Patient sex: M
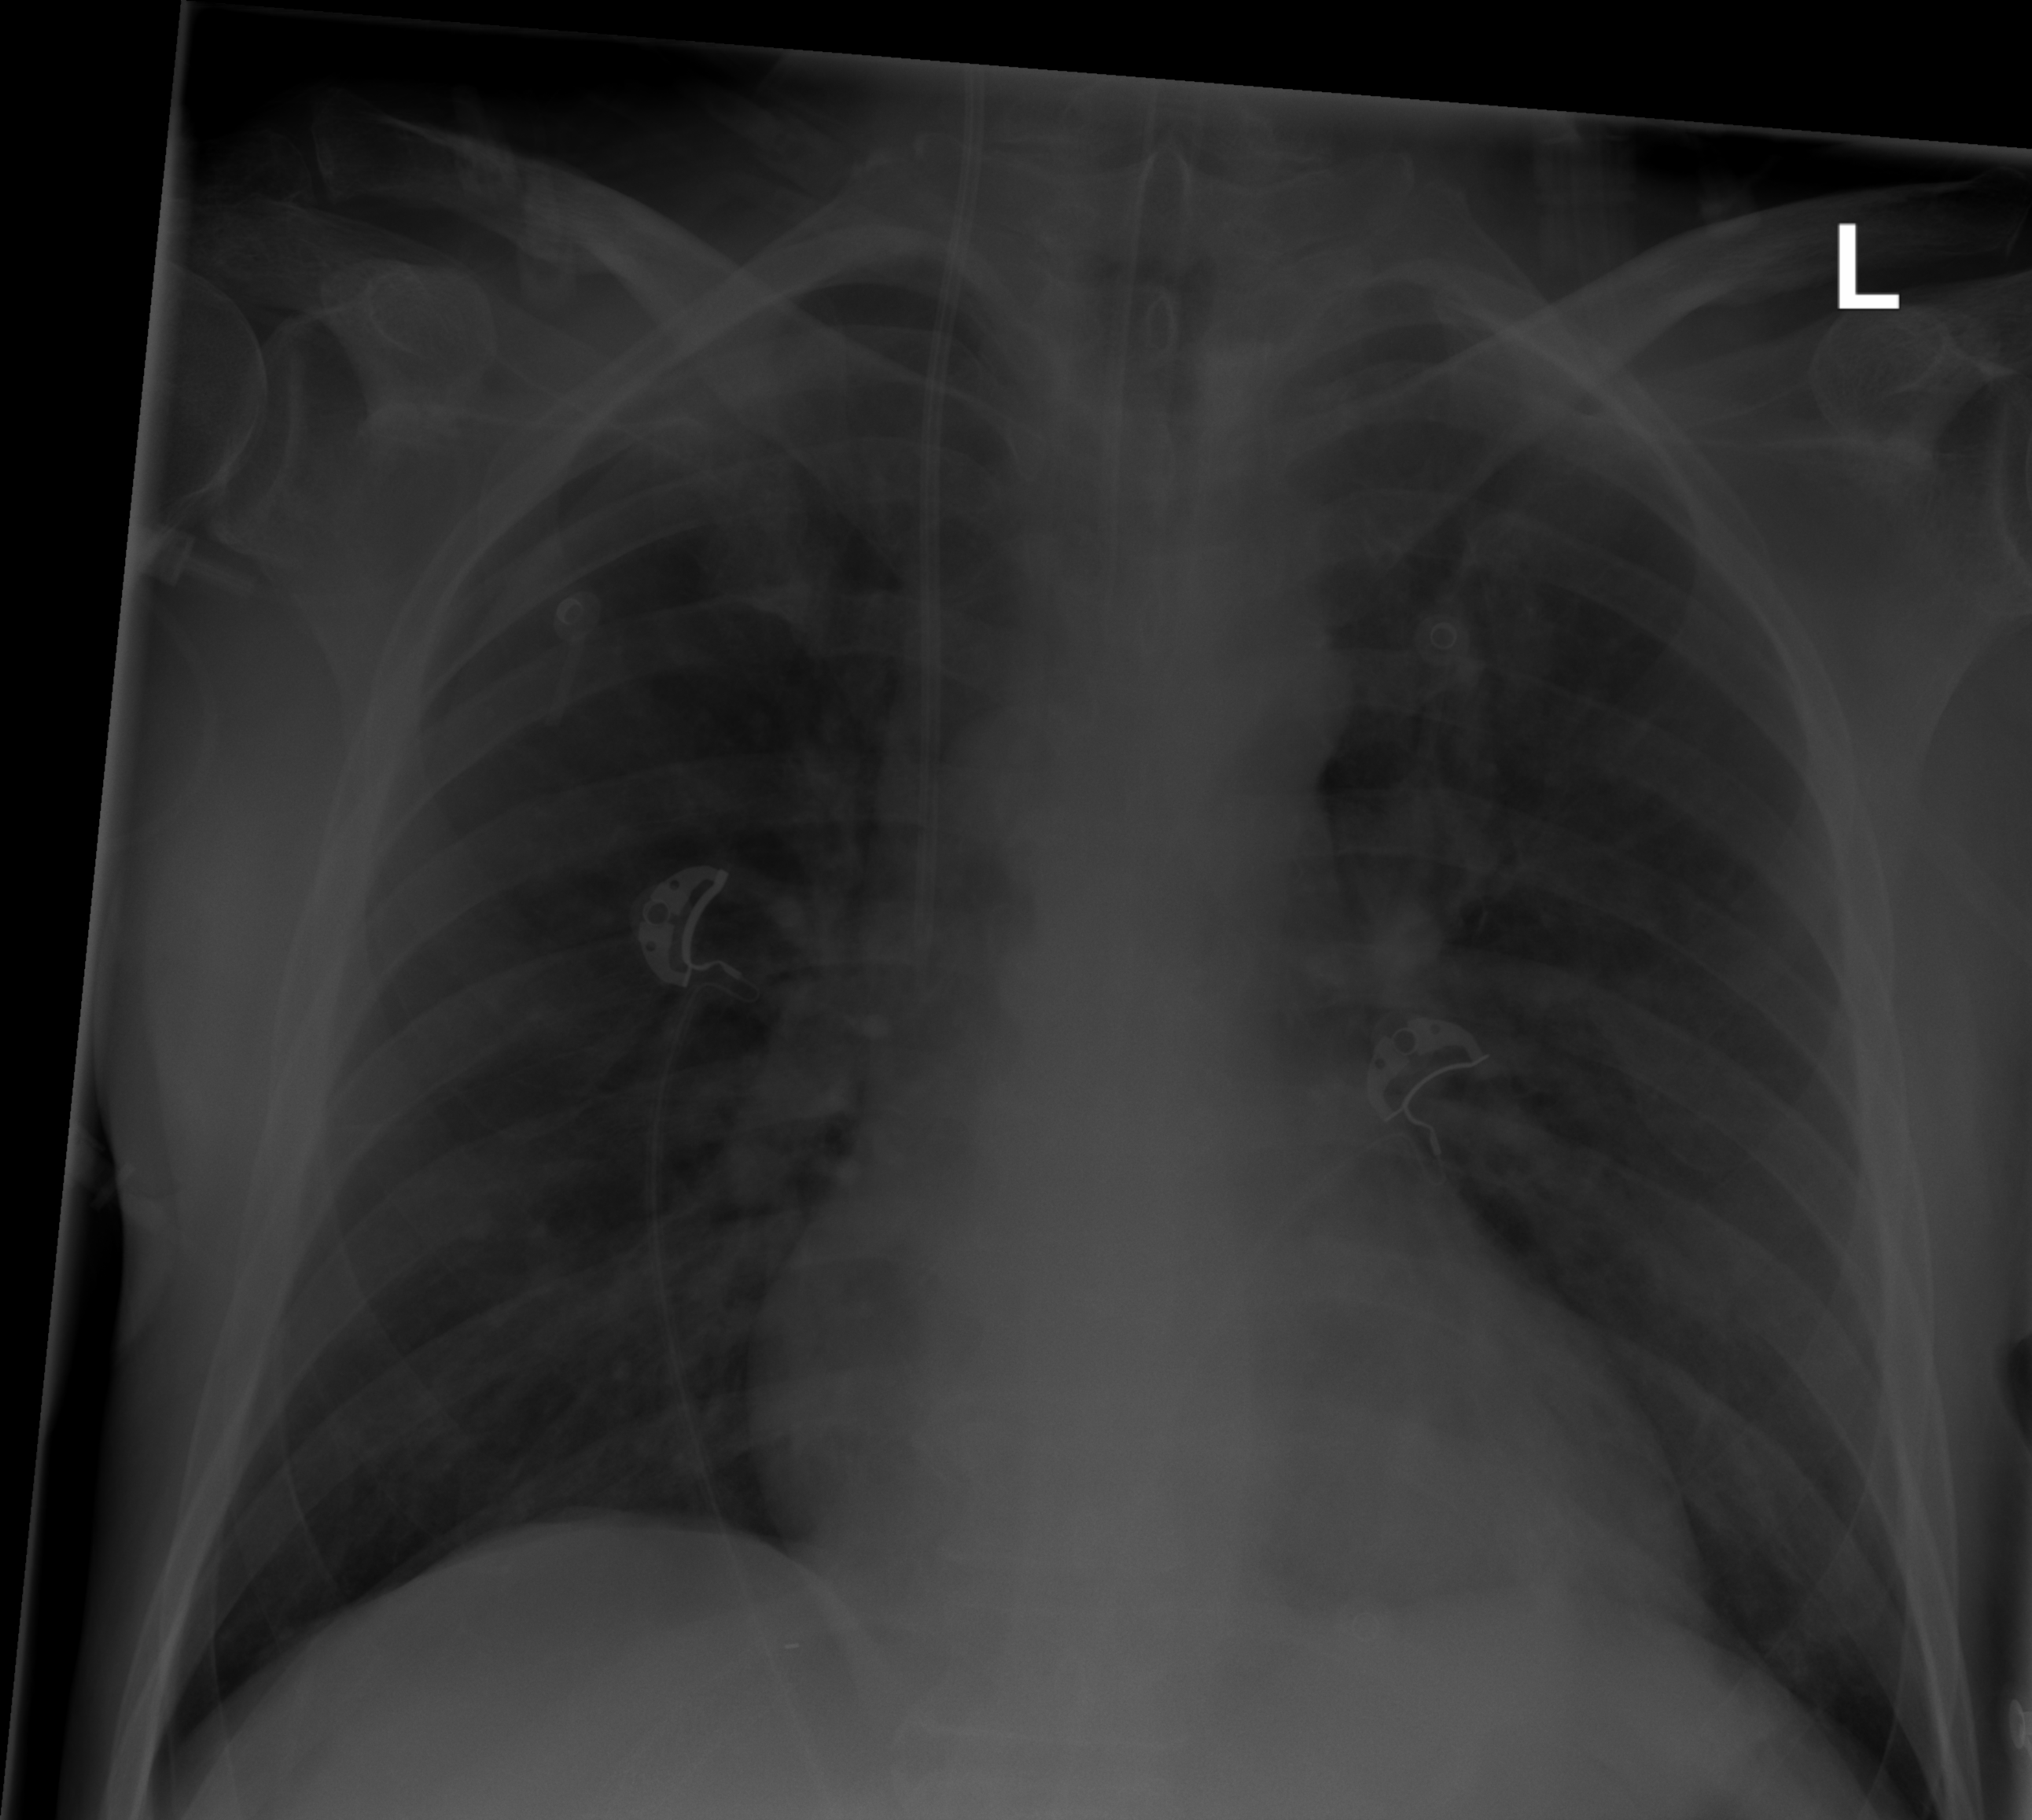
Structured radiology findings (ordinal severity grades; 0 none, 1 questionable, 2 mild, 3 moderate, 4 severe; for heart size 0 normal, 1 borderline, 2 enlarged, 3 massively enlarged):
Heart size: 0
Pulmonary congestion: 0
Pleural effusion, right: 0
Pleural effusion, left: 0
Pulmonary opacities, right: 2
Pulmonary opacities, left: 2
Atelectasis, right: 0
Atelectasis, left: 0